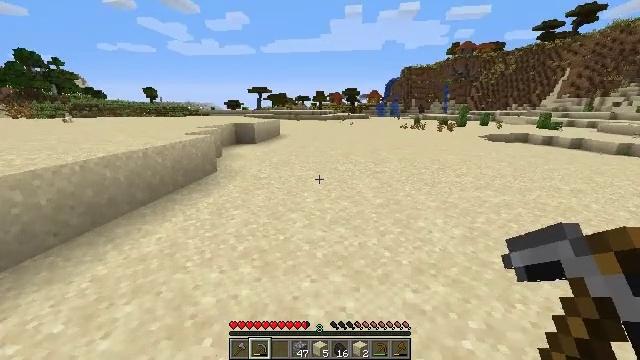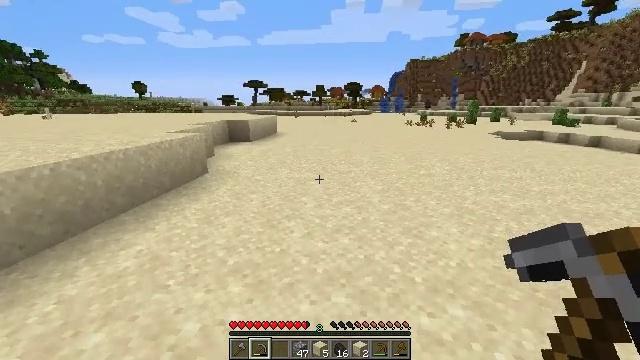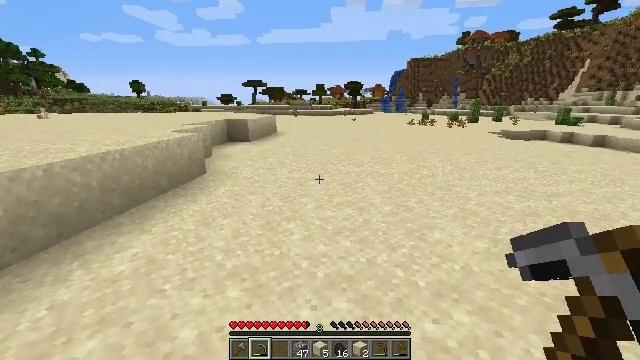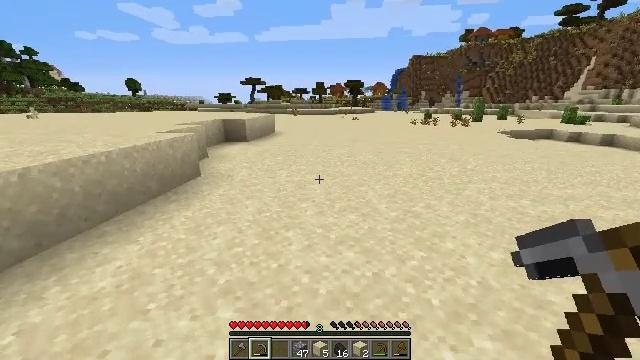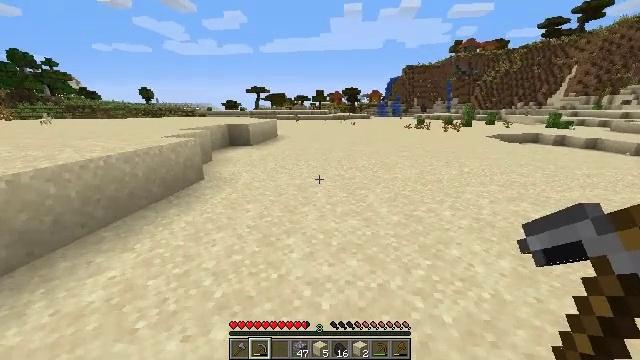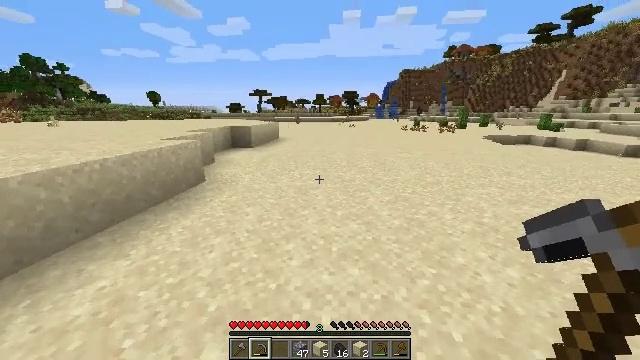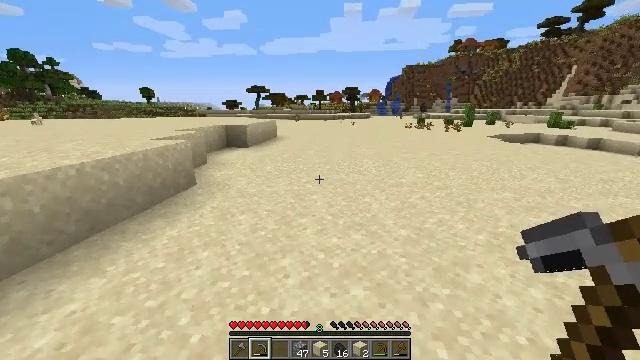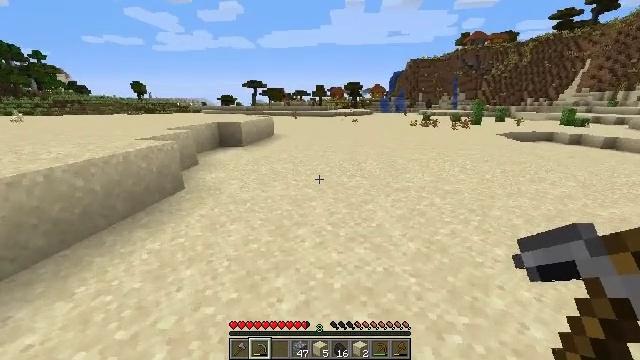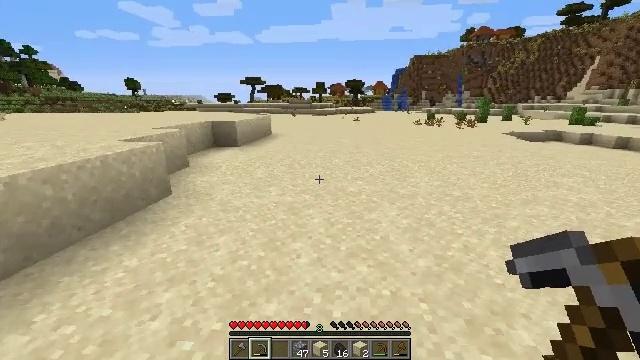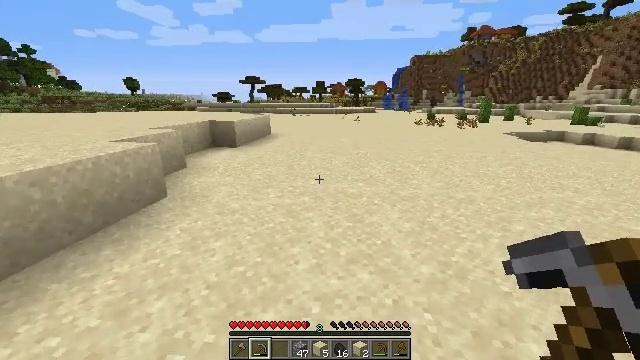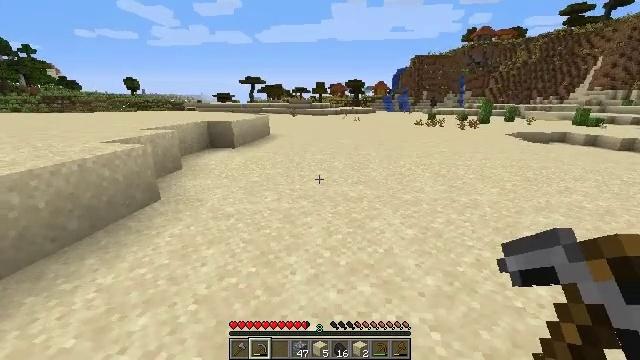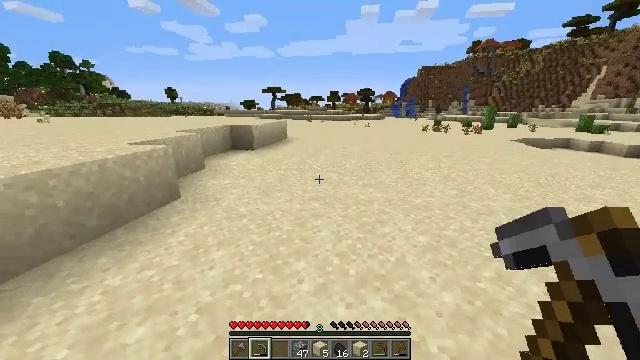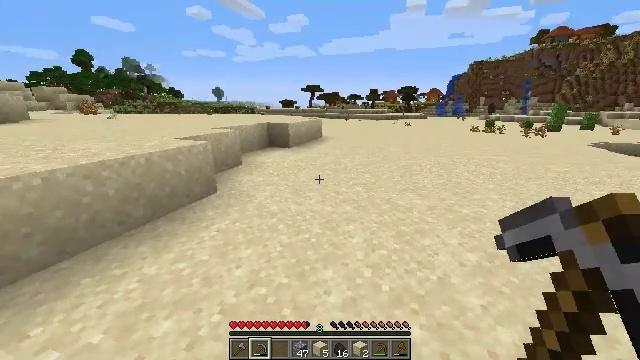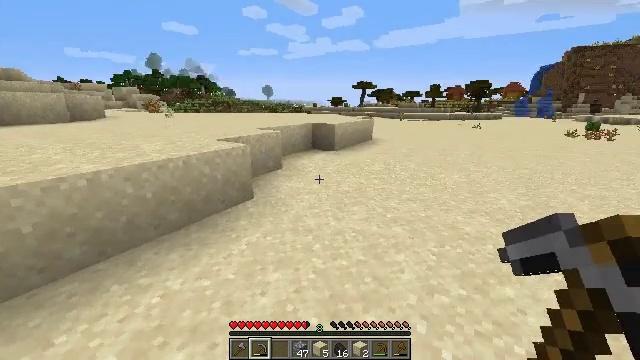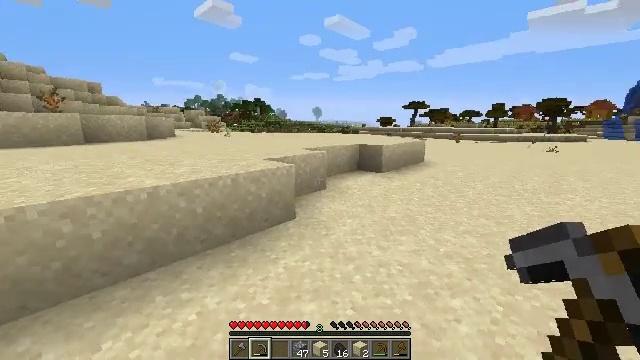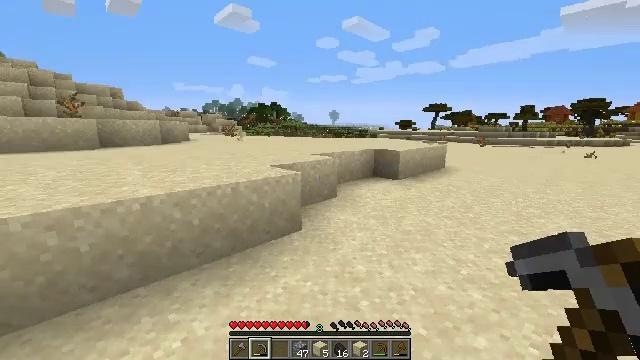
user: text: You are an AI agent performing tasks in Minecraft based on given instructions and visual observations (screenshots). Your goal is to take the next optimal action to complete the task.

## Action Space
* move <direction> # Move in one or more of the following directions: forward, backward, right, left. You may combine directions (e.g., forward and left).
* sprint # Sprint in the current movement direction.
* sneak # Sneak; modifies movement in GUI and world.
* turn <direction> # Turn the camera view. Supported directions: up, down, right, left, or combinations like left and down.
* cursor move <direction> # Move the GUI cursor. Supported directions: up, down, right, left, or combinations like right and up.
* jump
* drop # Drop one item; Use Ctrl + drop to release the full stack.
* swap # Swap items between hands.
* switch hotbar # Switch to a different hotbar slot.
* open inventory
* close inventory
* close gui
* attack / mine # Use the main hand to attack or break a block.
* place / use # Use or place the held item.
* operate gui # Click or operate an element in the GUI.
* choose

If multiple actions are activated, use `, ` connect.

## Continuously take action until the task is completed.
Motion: motion action
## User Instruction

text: Gather hay blocks from the farm.
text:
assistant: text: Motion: no_op
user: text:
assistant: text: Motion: move forward
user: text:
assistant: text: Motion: move forward
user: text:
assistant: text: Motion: move forward
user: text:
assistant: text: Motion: move forward
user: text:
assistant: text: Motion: move forward
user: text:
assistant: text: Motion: move forward
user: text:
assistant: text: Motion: move forward
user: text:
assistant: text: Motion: move forward
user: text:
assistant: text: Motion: move forward
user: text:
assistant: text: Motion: move forward, turn left
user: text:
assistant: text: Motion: move forward, turn left
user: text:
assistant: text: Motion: move forward, turn left
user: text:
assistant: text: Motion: move forward and move right, turn left and up
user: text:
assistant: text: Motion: move forward and move right, turn left and up
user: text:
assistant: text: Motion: move forward and move right, turn left
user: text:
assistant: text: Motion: move forward and move right
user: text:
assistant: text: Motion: move forward and move right
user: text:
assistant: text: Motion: move forward and move right
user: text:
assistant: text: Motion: move right
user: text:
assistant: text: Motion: move right
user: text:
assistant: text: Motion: move right
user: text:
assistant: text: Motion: move right
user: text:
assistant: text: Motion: move right
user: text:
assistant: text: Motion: move right
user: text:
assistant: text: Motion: no_op
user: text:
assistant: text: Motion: turn right and up
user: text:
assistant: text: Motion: turn right and up
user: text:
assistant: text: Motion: turn right
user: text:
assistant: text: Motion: no_op